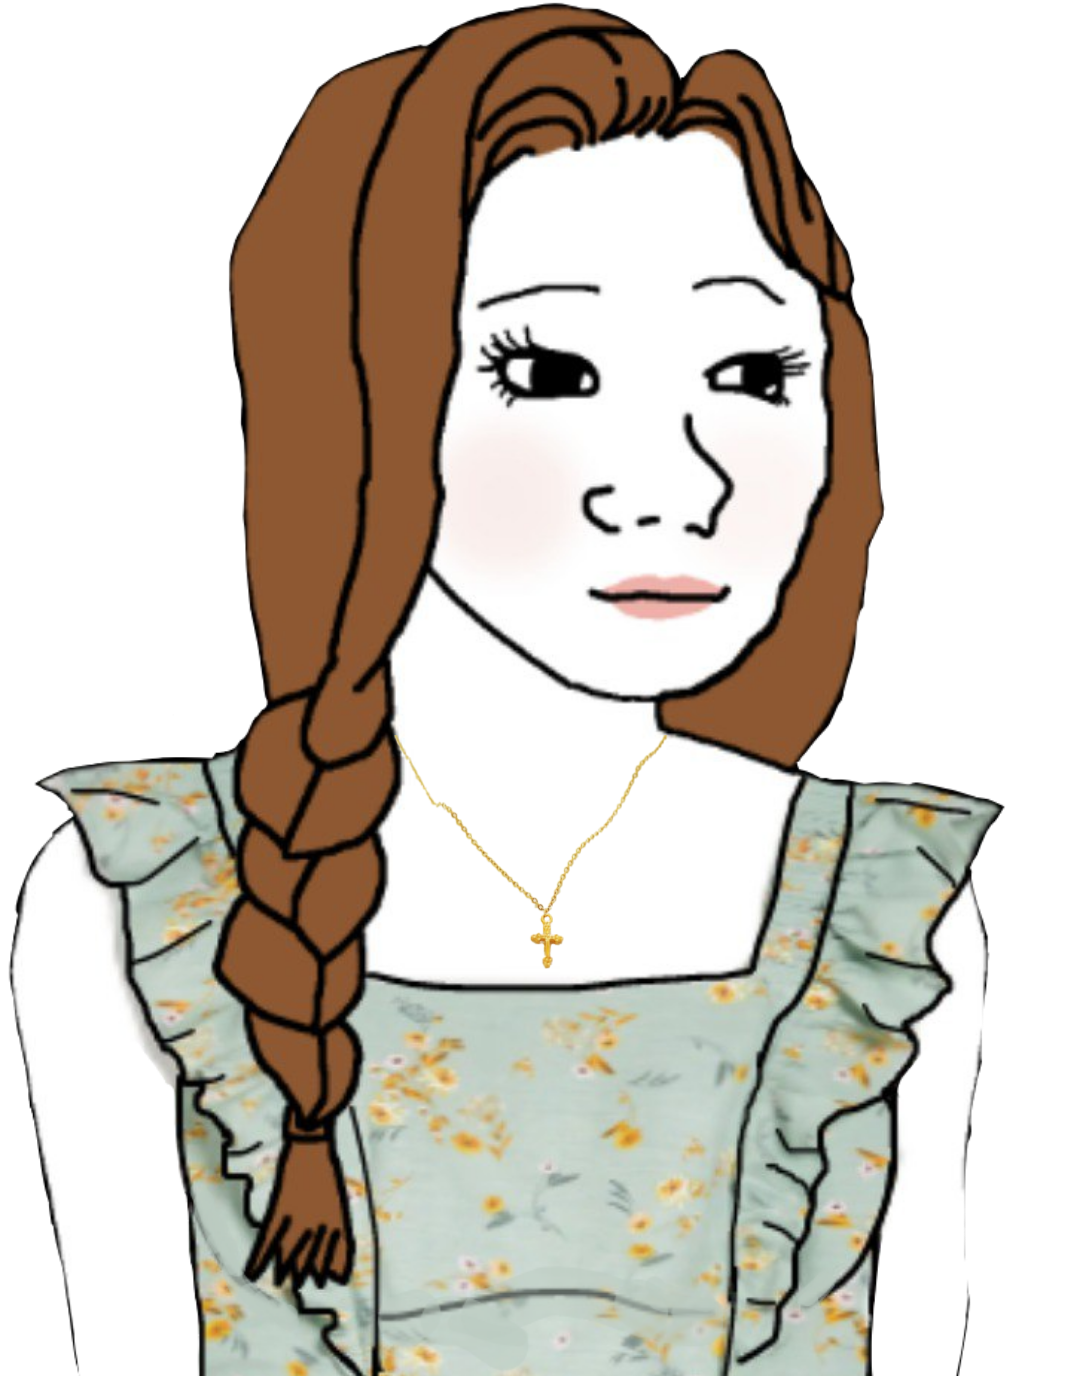
Label: 5_Trad_Wife